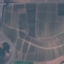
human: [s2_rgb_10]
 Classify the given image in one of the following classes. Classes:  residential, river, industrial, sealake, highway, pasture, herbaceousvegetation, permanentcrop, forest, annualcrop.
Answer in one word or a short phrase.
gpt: PermanentCrop